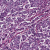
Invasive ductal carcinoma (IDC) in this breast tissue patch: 1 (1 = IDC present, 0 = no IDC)